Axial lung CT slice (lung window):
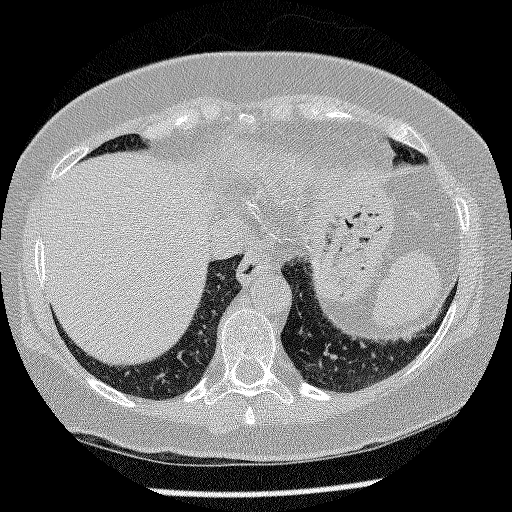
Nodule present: no